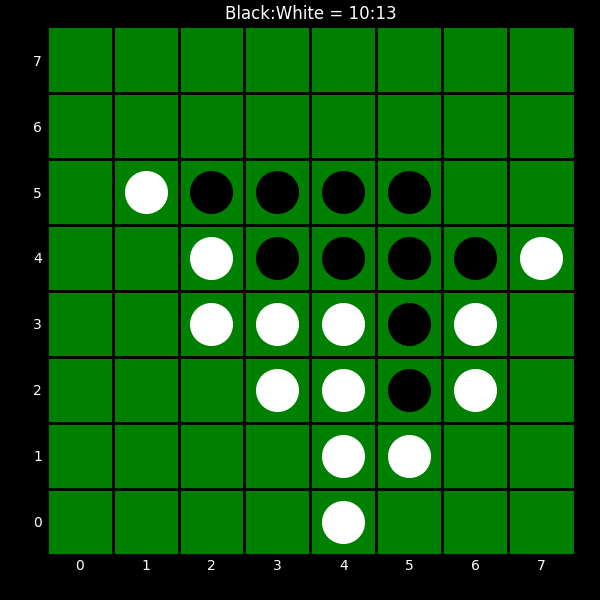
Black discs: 10
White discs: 13